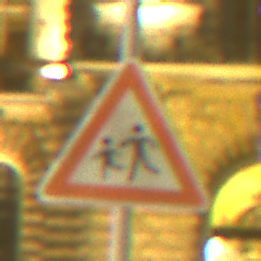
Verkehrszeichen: KinderRechts
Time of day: Night
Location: Outdoor (Urban)
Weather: Overcast
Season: NotSpecified
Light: Artificial